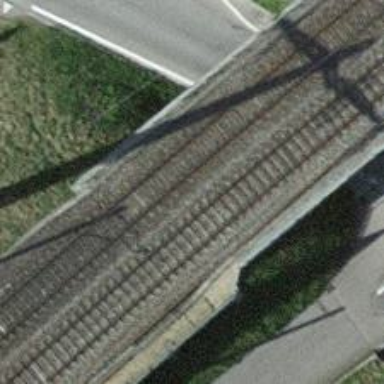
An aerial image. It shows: Railway bridge with electrified contact line. There is one track on the bridge.